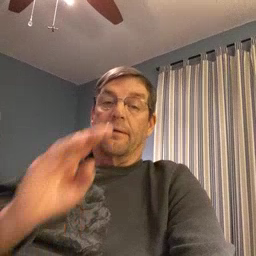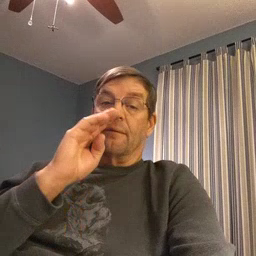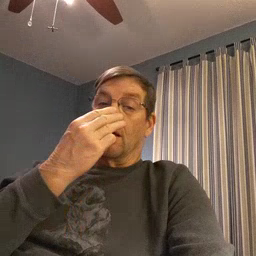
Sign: flower